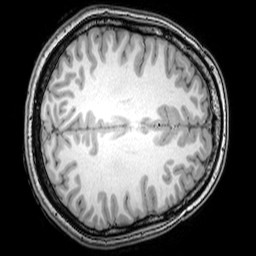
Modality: T1w
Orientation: axial
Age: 23
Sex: female
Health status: healthy
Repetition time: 0.081 s
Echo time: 0.037 s